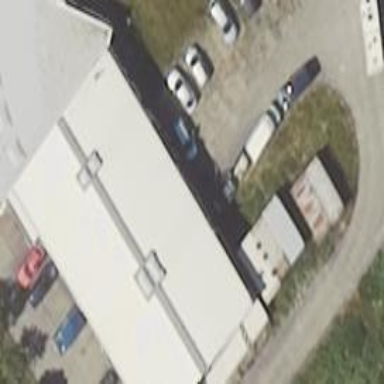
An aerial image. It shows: Car shop building.